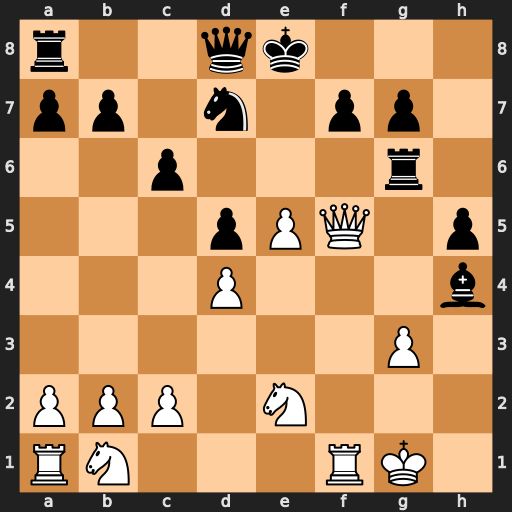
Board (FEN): r2qk3/pp1n1pp1/2p3r1/3pPQ1p/3P3b/6P1/PPP1N3/RN3RK1
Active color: w
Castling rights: q
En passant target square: -
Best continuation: Qxf7#